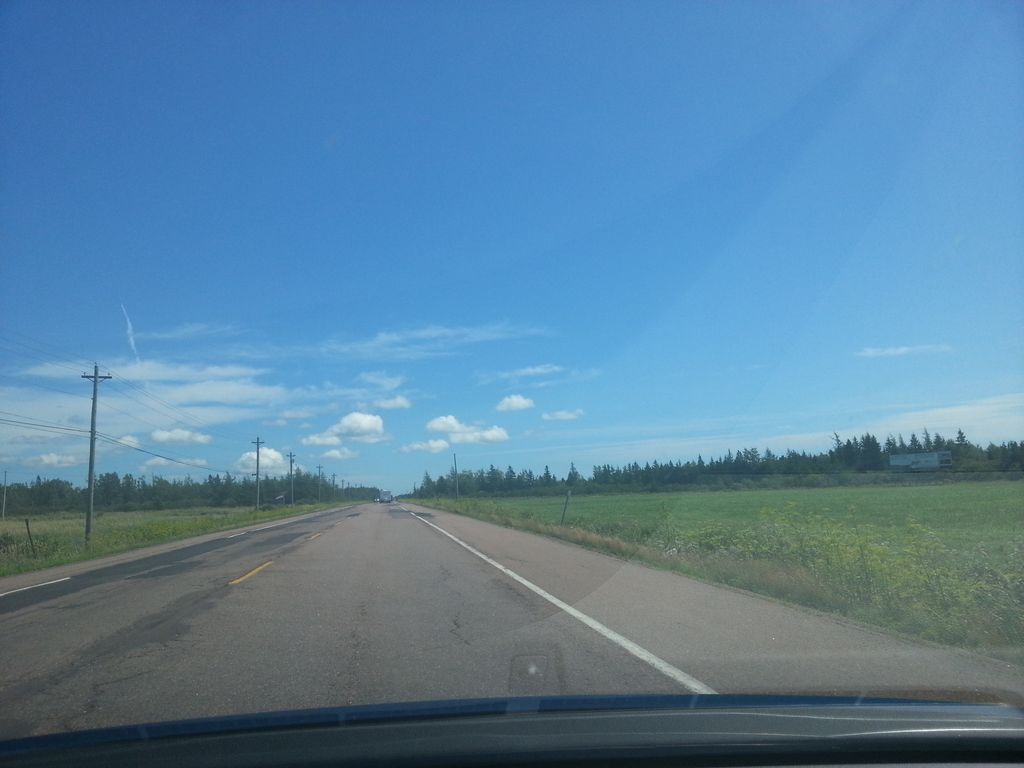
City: charlottetown